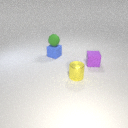
small purple rubber cube behind small yellow metal cylinder